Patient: sex F, age 69
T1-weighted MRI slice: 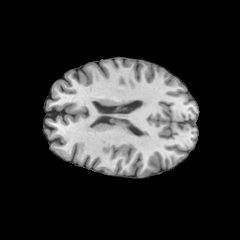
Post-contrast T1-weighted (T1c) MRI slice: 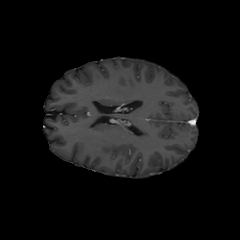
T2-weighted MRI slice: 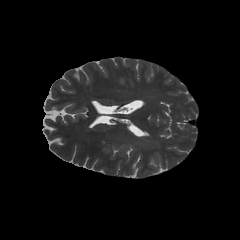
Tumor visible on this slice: yes
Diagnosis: Astrocytoma, IDH-wildtype
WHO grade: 2